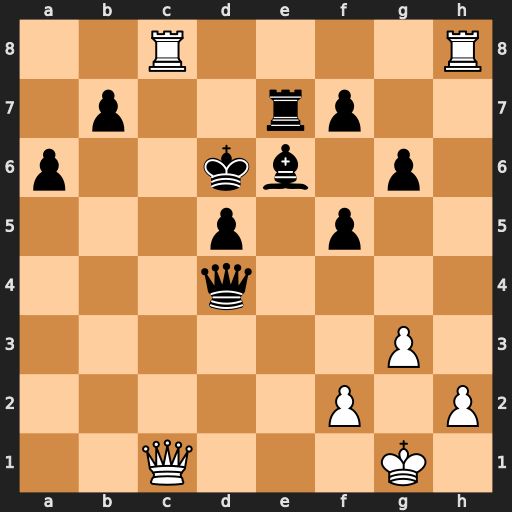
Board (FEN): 2R4R/1p2rp2/p2kb1p1/3p1p2/3q4/6P1/5P1P/2Q3K1
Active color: w
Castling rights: -
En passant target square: -
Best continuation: Qa3+ Ke5 Qxe7